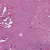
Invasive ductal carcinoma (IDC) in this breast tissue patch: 0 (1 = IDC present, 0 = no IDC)